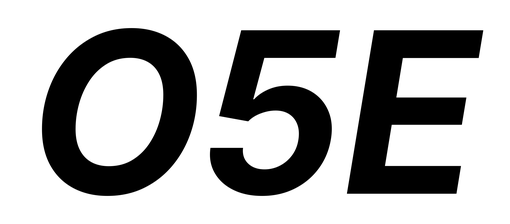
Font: Inter-Italic_Bold_Italic